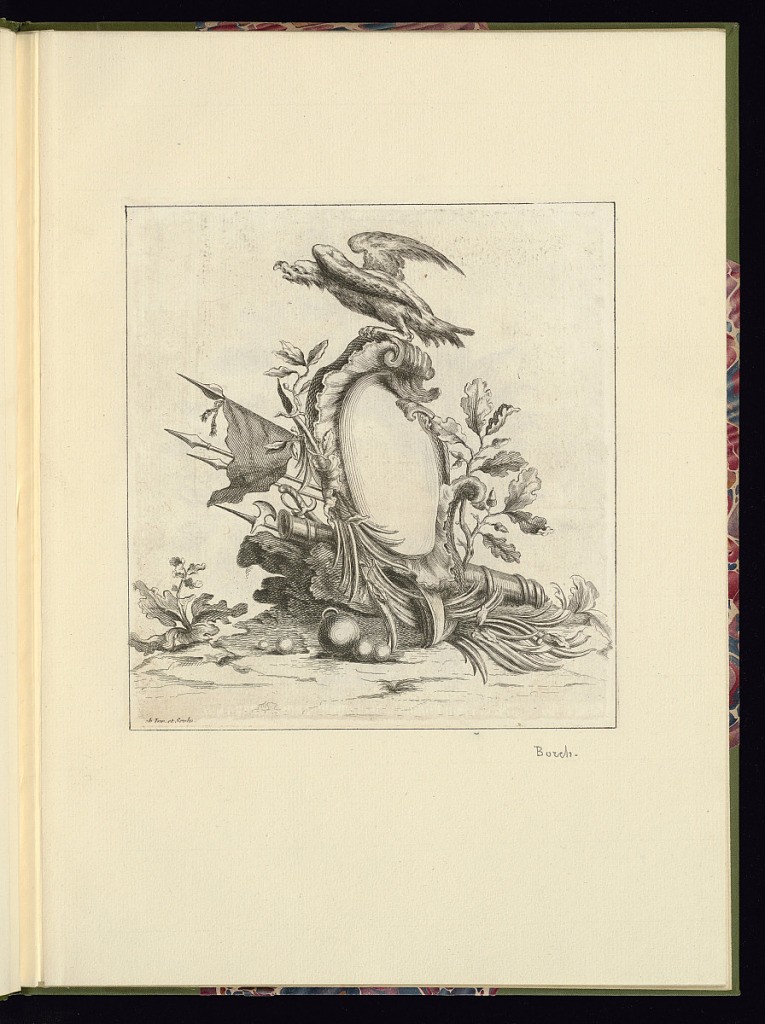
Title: Cartouche Design
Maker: Borch, active mid 18th century
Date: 1729–68
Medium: Etching and engraving on paper
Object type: Print
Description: Design for an asymmetrical cartouche framed by shell motifs, c-scrolls, palm leaves, foliate branches with acorns, topped by a bird, on a ground with foliage surrounded canon balls, a canon, swords, and spears. The plate is signed.